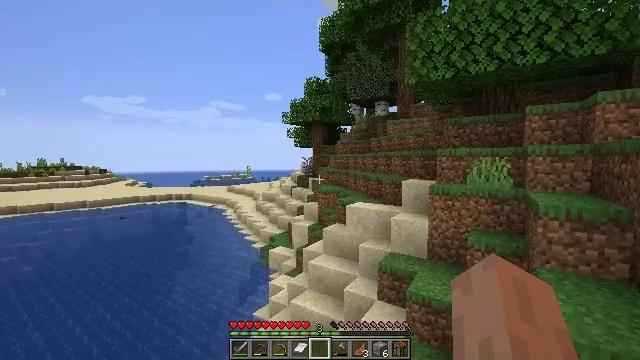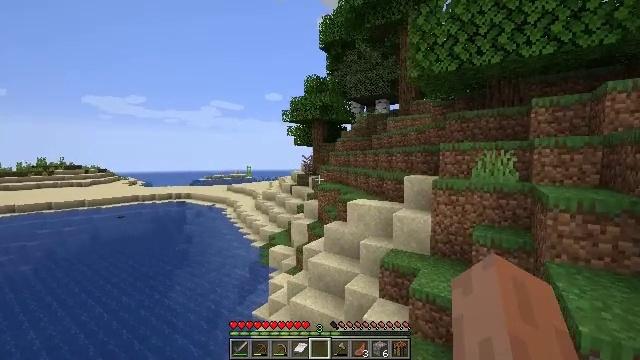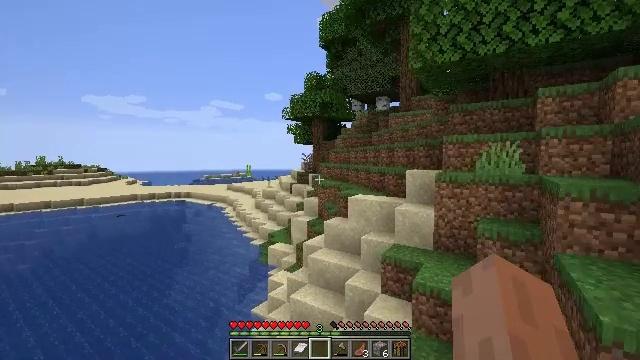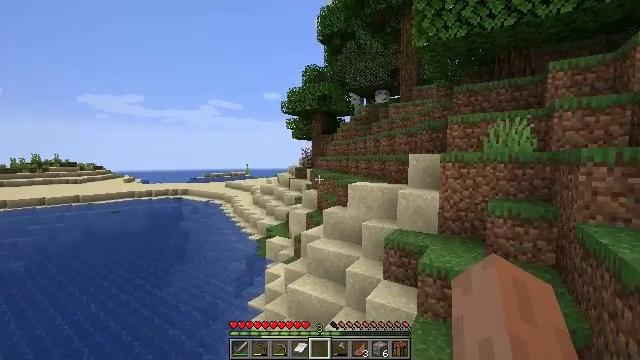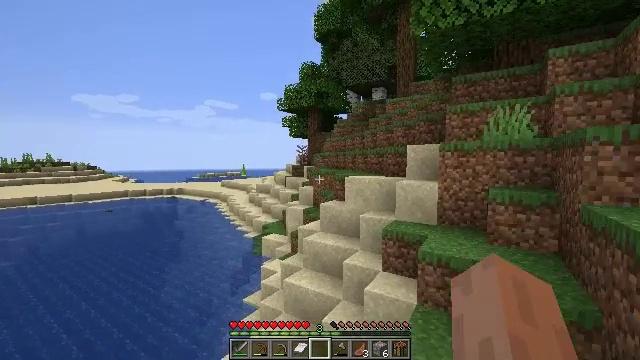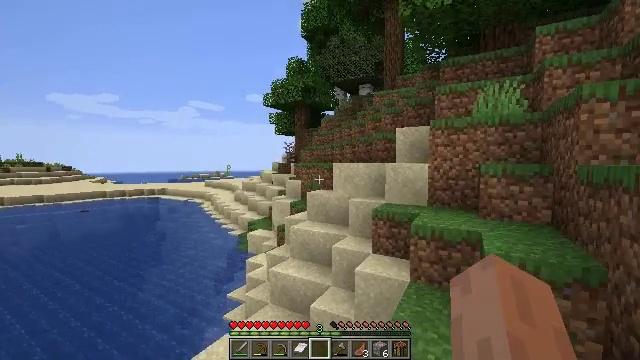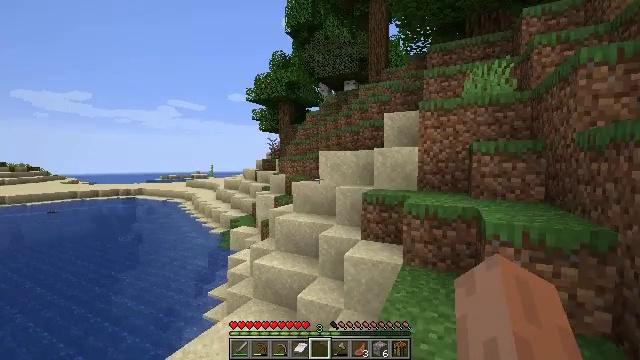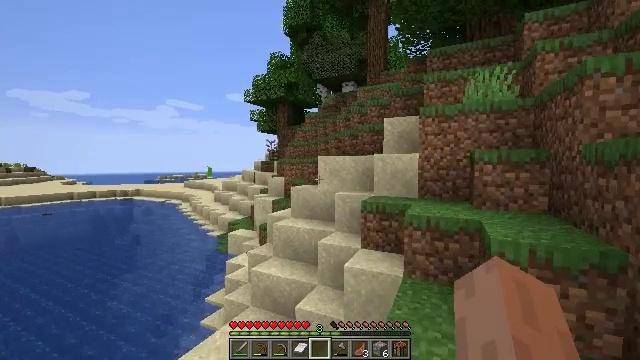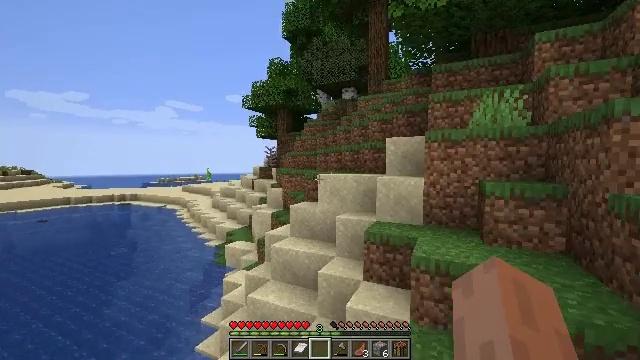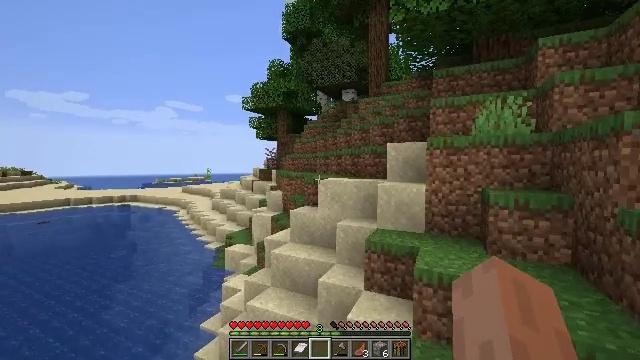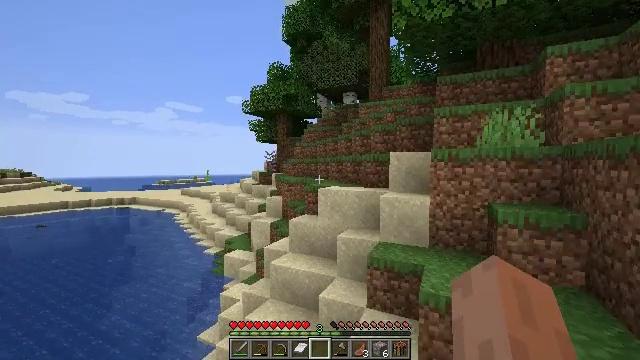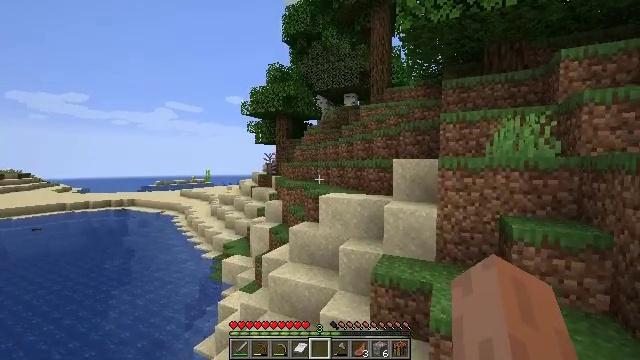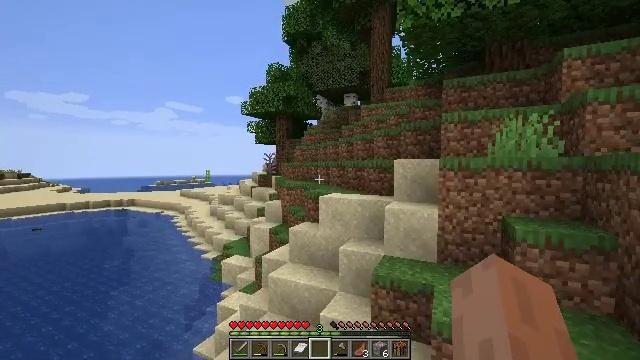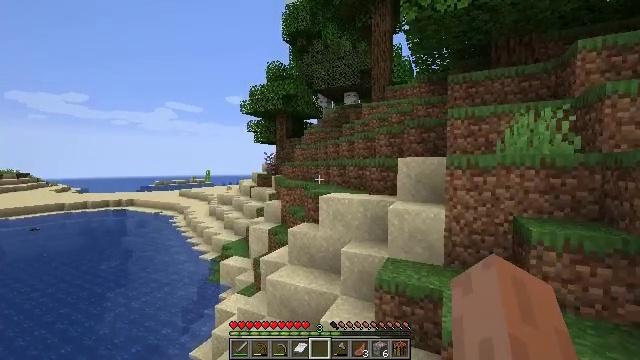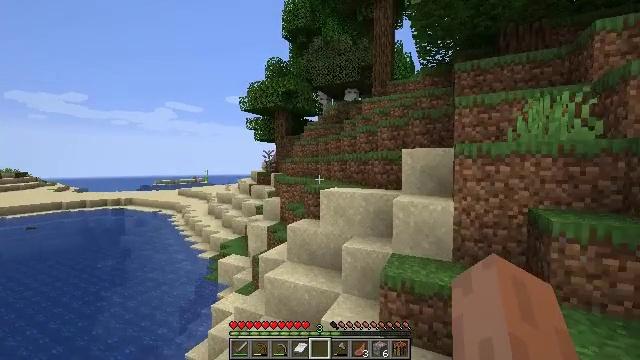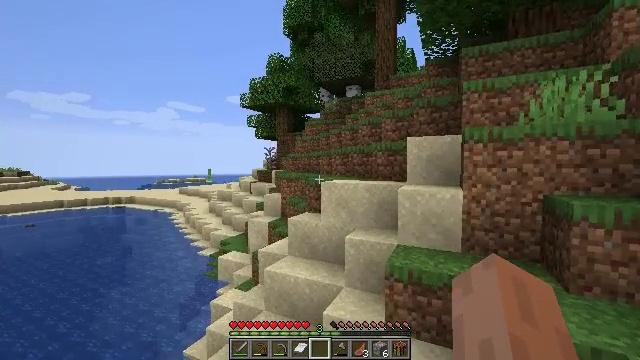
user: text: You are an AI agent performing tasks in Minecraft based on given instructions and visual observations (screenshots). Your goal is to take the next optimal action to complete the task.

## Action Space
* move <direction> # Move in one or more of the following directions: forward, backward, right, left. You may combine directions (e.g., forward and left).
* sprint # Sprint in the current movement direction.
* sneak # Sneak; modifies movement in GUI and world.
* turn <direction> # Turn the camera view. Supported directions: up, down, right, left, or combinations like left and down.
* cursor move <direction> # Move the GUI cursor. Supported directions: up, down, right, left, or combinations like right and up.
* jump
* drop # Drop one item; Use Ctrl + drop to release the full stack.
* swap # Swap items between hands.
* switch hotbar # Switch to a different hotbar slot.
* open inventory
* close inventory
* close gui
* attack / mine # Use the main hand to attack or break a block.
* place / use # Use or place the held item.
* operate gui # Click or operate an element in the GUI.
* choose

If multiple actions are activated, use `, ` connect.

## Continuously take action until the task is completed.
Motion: motion action
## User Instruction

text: Mine the sugar cane near rivers.
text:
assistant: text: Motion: move forward, jump
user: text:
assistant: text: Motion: move forward, jump
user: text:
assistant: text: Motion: move forward, jump
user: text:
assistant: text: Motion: move forward, jump
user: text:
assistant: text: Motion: move forward, turn right, jump
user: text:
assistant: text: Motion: move forward, turn right, jump
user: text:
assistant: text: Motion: move forward, jump
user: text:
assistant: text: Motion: move forward, jump
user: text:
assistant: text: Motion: move forward, jump
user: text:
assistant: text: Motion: move forward, jump
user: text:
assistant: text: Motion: move forward, jump
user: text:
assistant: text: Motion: move forward, jump
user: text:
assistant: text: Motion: move forward, jump
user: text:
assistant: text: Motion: move forward, jump
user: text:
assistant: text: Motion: move forward, jump
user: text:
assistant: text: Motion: move forward, jump
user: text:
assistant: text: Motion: move forward, jump
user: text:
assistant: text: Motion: move forward, jump
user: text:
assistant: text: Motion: move forward, jump
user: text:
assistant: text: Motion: move forward, jump
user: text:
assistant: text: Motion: move forward, jump
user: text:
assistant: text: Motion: move forward, turn left, jump
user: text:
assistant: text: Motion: move forward, turn left, jump
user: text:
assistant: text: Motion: move forward, turn left, jump
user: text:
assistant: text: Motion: move forward, jump
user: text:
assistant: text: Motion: move forward, turn left, jump
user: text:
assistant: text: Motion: move forward, turn left, jump
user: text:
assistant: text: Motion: move forward, turn left, jump
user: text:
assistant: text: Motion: move forward, jump
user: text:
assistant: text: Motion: move forward, jump